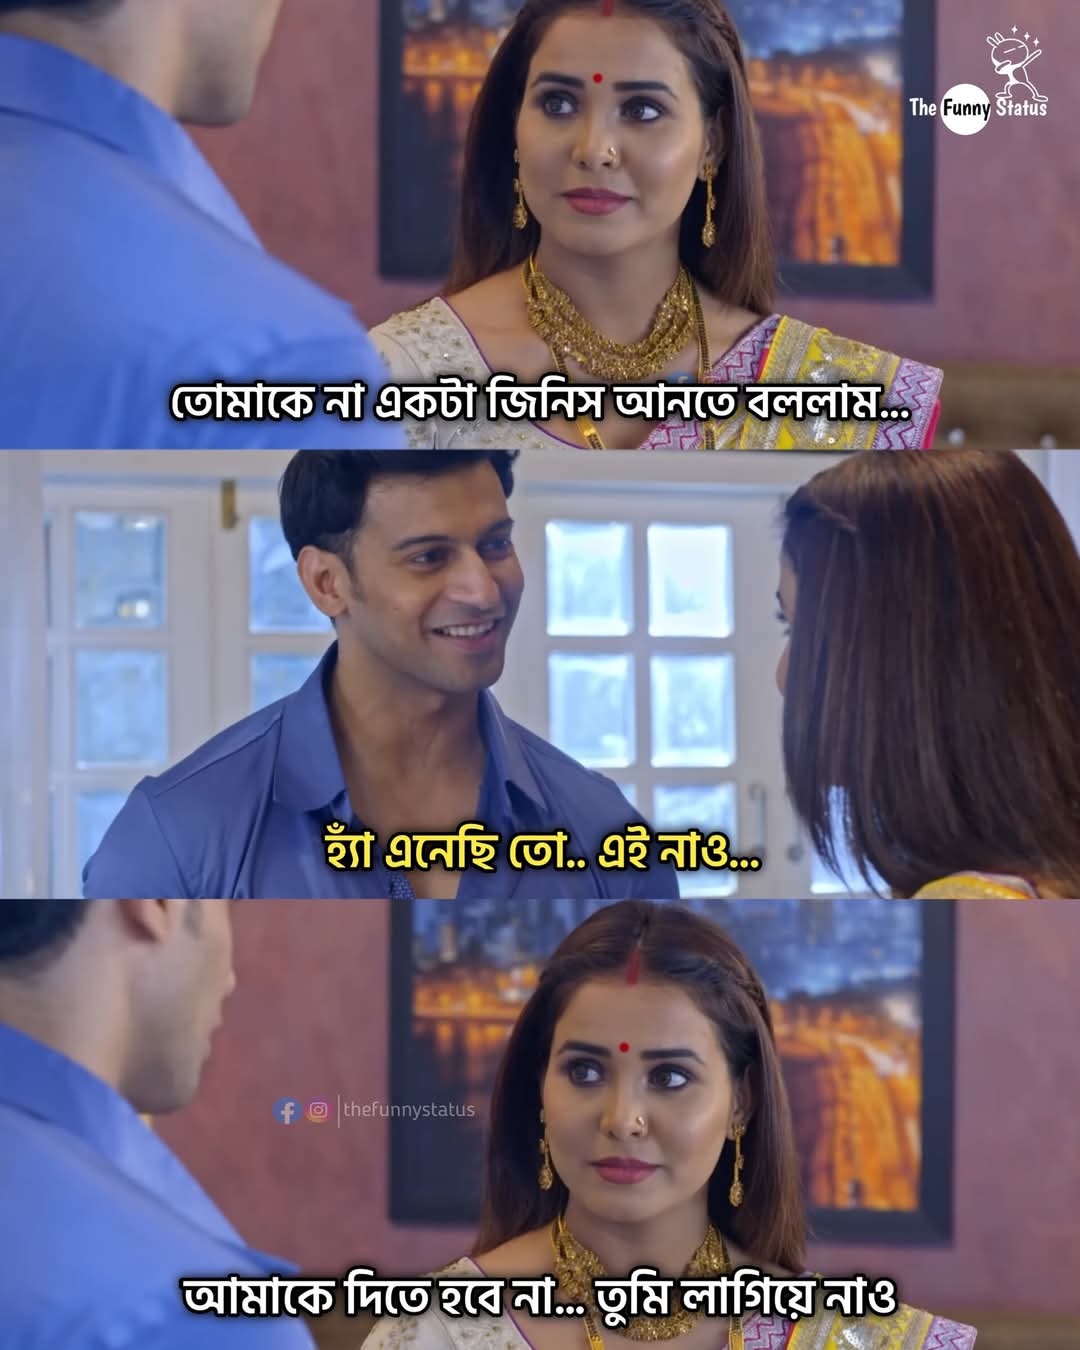
Text: তোমাকে না একটা জিনিস আনতে বললাম...
হ্যাঁ এনেছি তো.. এই নাও...
আমাকে দিতে হবে না... তুমি লাগিয়ে নাও
Label: Non Hate